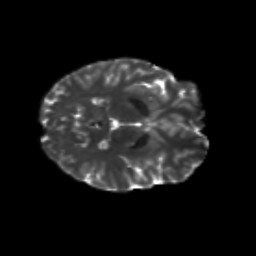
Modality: T2w
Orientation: axial
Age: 20
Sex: male
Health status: healthy
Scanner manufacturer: siemens
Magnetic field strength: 3 T
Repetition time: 8.6 s
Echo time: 0.095 s